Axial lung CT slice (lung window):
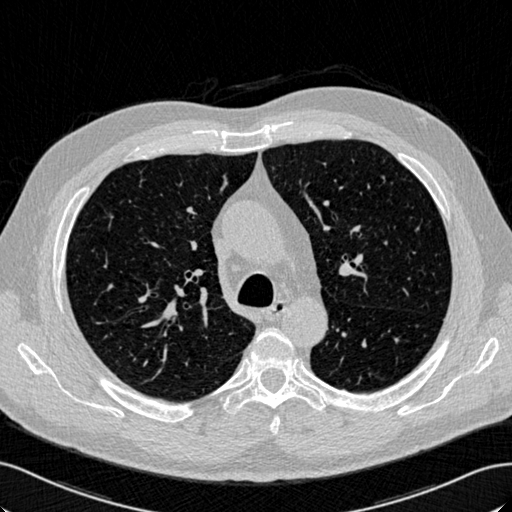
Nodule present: no